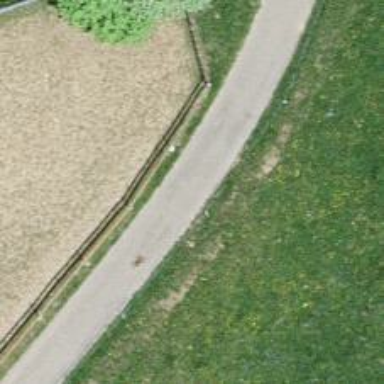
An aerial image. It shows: Paved track with grade1 tracktype.